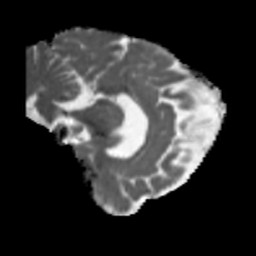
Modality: MD
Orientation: sagittal
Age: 63
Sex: female
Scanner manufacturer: siemens
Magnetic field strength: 3 T
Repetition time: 5.47 s
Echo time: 0.0854 s